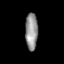
Tissue: skin
Cell type: Others
Senescence score: 0.8229
Nuclear area (px): 453
Mean DAPI intensity: 146.649